Question: I just found out there is a limit for the number of controls that a mfc dialog can hold, I have near 653 controls, the dialog holds just 332 of them, I searched for a solution, some suggested property sheets and property pages, but I dont's want to distribute these 653 controls in some tabs! I want all of them in one tab, so, what else can I do except using tab control or property sheets? Is it possible at all?
This is the form

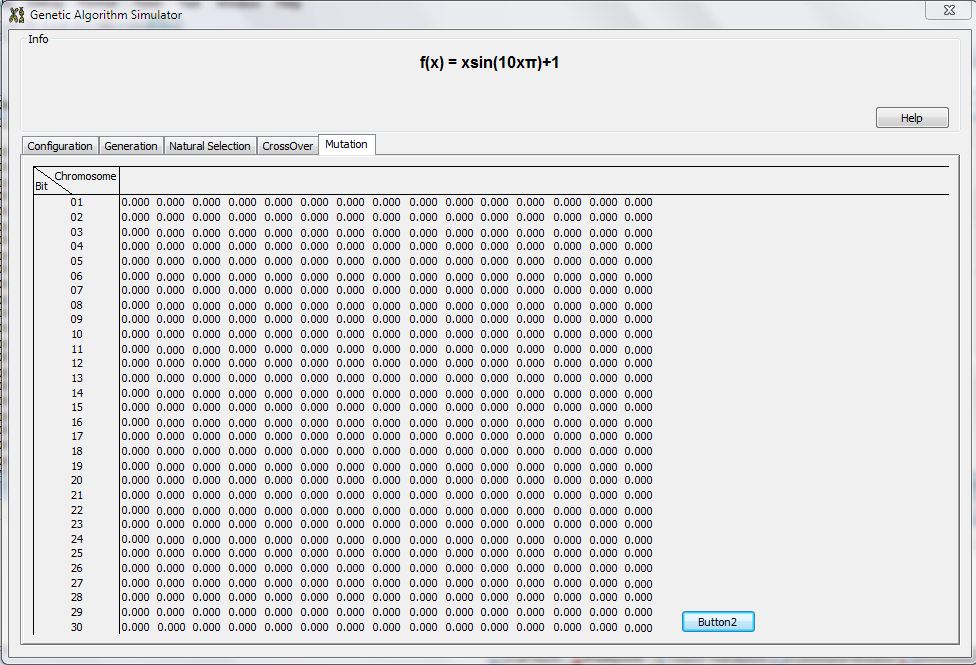
Answer: It appears that some kind of grid control is what you are after. It is a single control in a form of a table that contains many cells. Both table and cells can be customized. Code Project has a whole section dedicated to <URL>. Here are first few from that section, free of charge:
<URL>
<URL>
<URL>